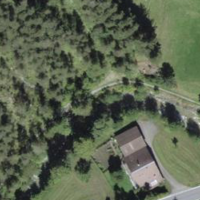
EUNIS habitat code: 24
Species observed at this site:
Salvia glutinosa